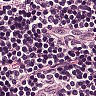
Metastatic tissue present: no